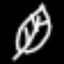
Label: leaf